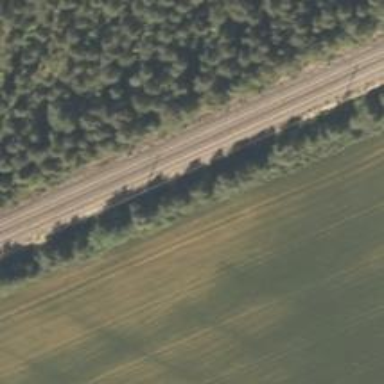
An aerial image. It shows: Railway signal supported by catenary mast.